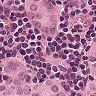
Metastatic tissue present: yes